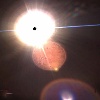
Label: sunburn